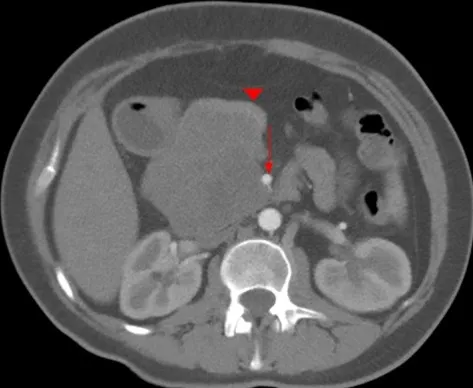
Preoperative contrast-enhanced abdominal computed tomography (CT) scan, axial arterial phase. The images reveal a low-density mass (red arrow head) measuring about 8.2 x 7.6 cm in diameter and prominently involving the uncinate process of the pancreas. The pancreatic head and neck are displaced and splayed around the anterior aspect of the tumor, certainly abutting the superior mesenteric artery (SMA; red arrow).
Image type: radiology (ct)